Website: crate-barrel
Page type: gifting
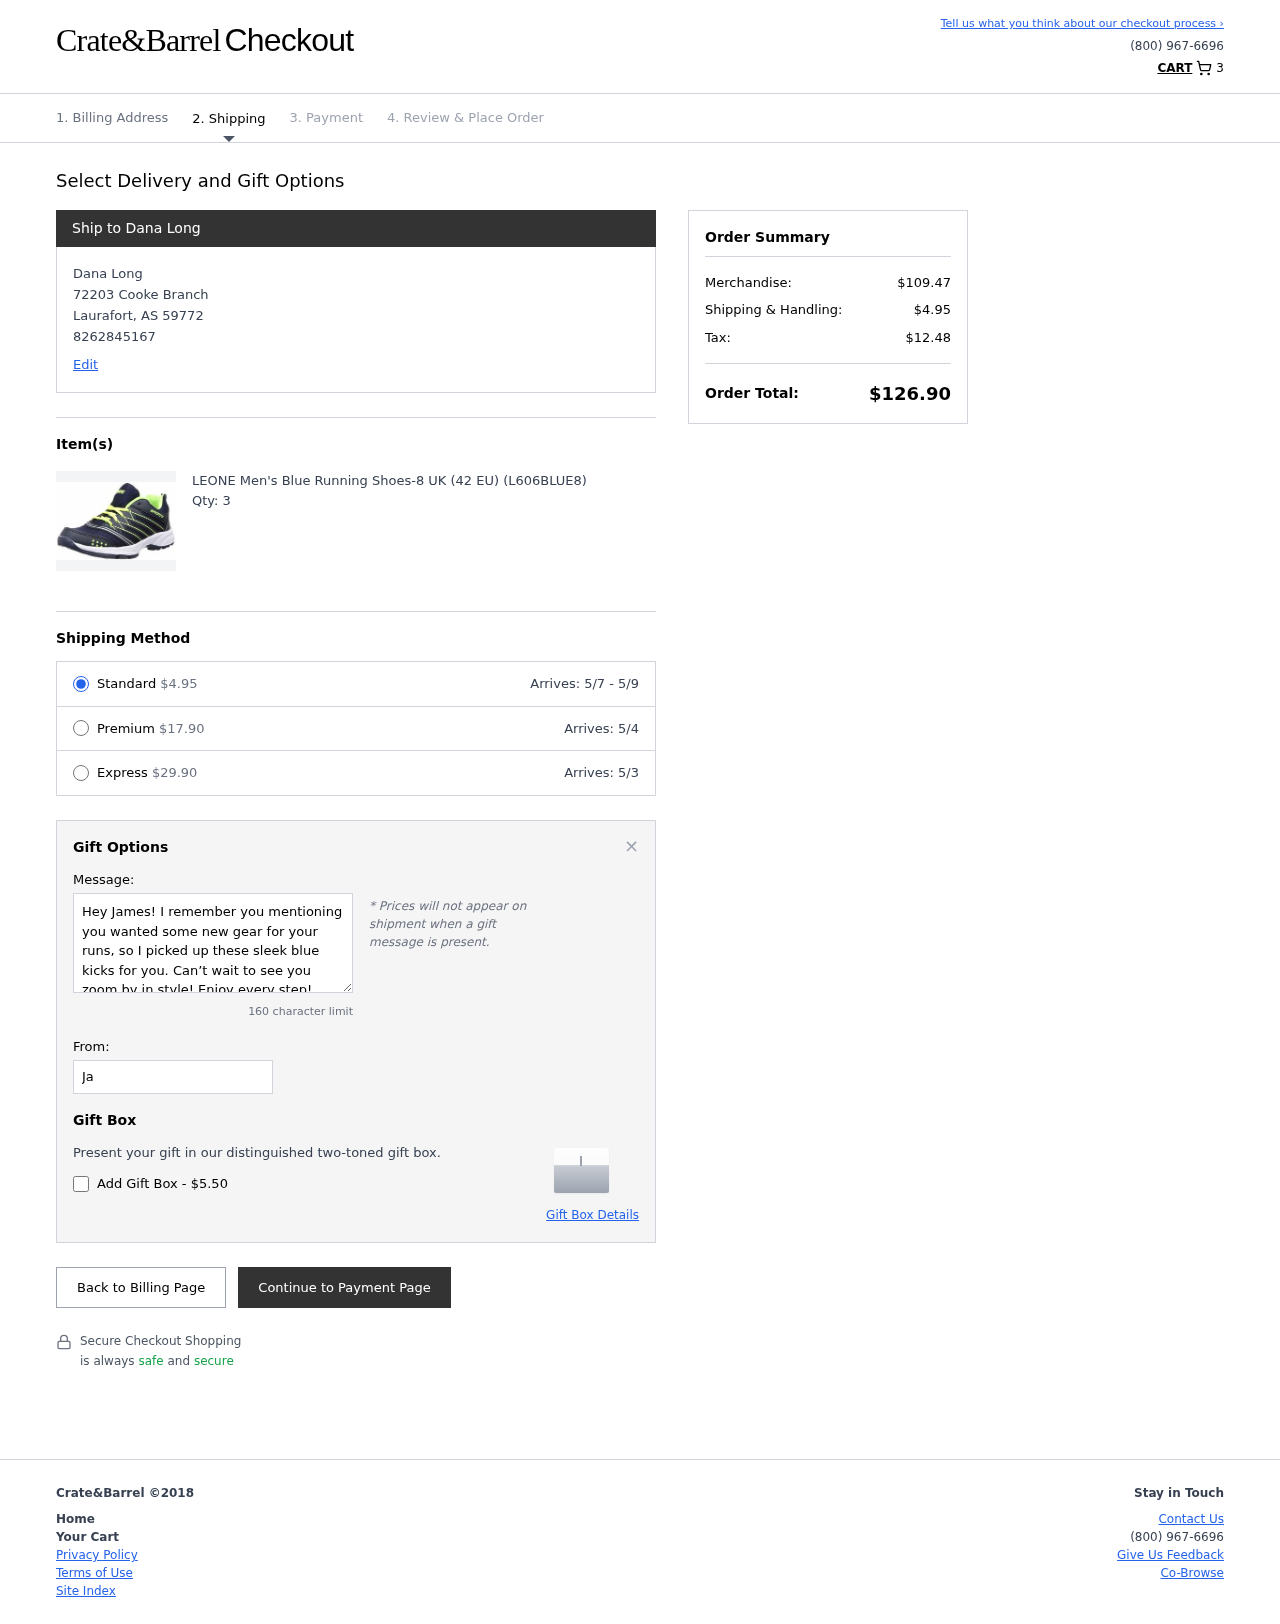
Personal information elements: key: PII_CITY
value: Laurafort
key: PII_FULLNAME
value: Dana Long
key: PII_GIFT_FIRSTNAME
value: James
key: PII_GIFT_MESSAGE
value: Hey James! I remember you mentioning you wanted some new gear for your runs, so I picked up these sleek blue kicks for you. Can’t wait to see you zoom by in style! Enjoy every step!
Dana
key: PII_PHONE
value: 8262845167
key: PII_POSTCODE
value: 59772
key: PII_STATE_ABBR
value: AS
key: PII_STREET
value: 72203 Cooke Branch
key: PII_FULLNAME2
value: Dana Long
Product elements: key: PRODUCT1_NAME
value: LEONE Men's Blue Running Shoes-8 UK (42 EU) (L606BLUE8)
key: PRODUCT1_QUANTITY
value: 3
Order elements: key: ORDER_NUM_ITEMS
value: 3
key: ORDER_SHIPPING_COST
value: $4.95
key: ORDER_DELIVERY_DATE_RANGE
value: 5/7 - 5/9
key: ORDER_PREMIUM_SHIPPING
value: $17.90
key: ORDER_PREMIUM_DATE
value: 5/4
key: ORDER_EXPRESS_SHIPPING
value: $29.90
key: ORDER_EXPRESS_DATE
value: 5/3
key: ORDER_SUBTOTAL
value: $109.47
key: ORDER_TAX
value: $12.48
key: ORDER_TOTAL
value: $126.90